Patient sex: M
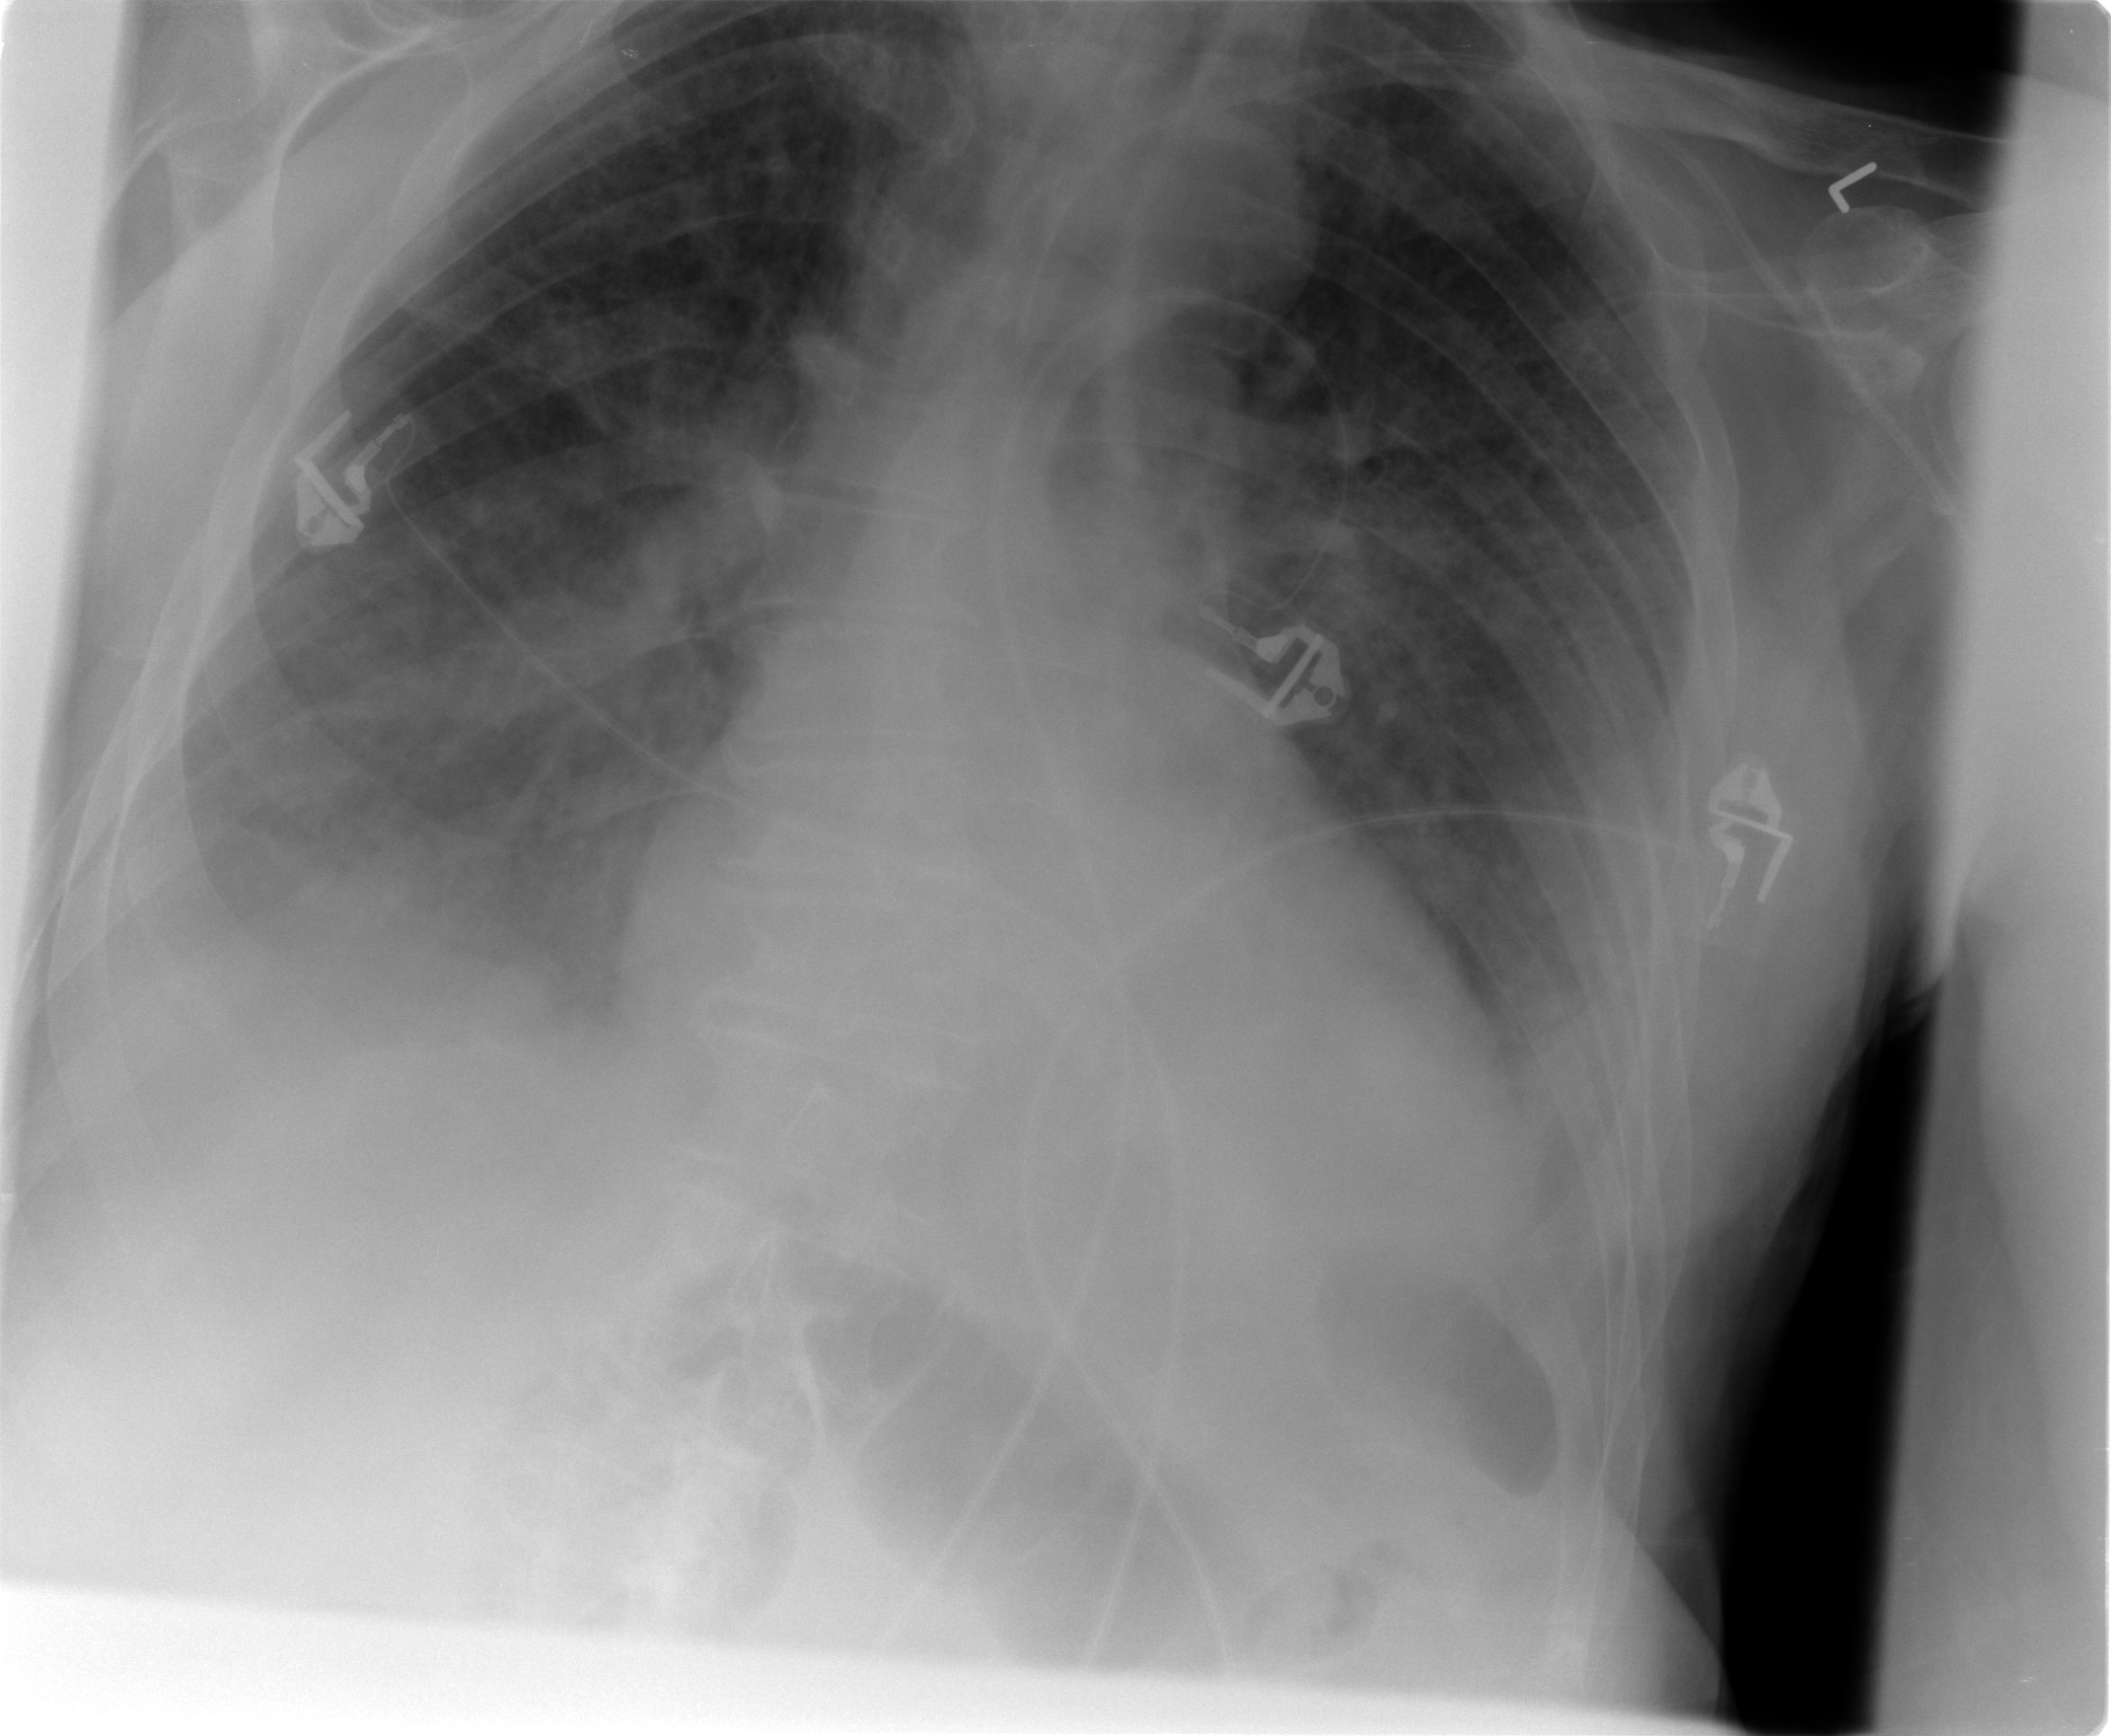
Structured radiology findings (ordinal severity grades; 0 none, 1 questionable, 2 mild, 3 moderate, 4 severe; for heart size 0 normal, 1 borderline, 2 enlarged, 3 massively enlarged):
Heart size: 0
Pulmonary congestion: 3
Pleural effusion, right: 3
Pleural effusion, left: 2
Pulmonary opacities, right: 3
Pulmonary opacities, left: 2
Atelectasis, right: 2
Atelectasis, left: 2